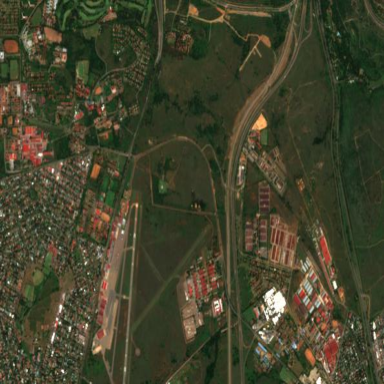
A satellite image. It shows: Military airfield located within aerodrome.